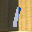
Label: 1